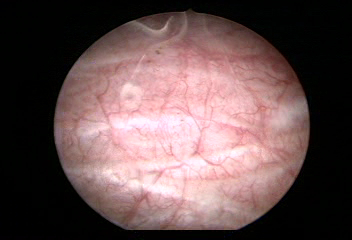
Modality: WLC
Class: Normal mucosa
Bladder cancer association: No